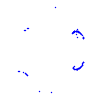
Particle: proton